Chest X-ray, AP view. Patient: 46 years old, sex M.
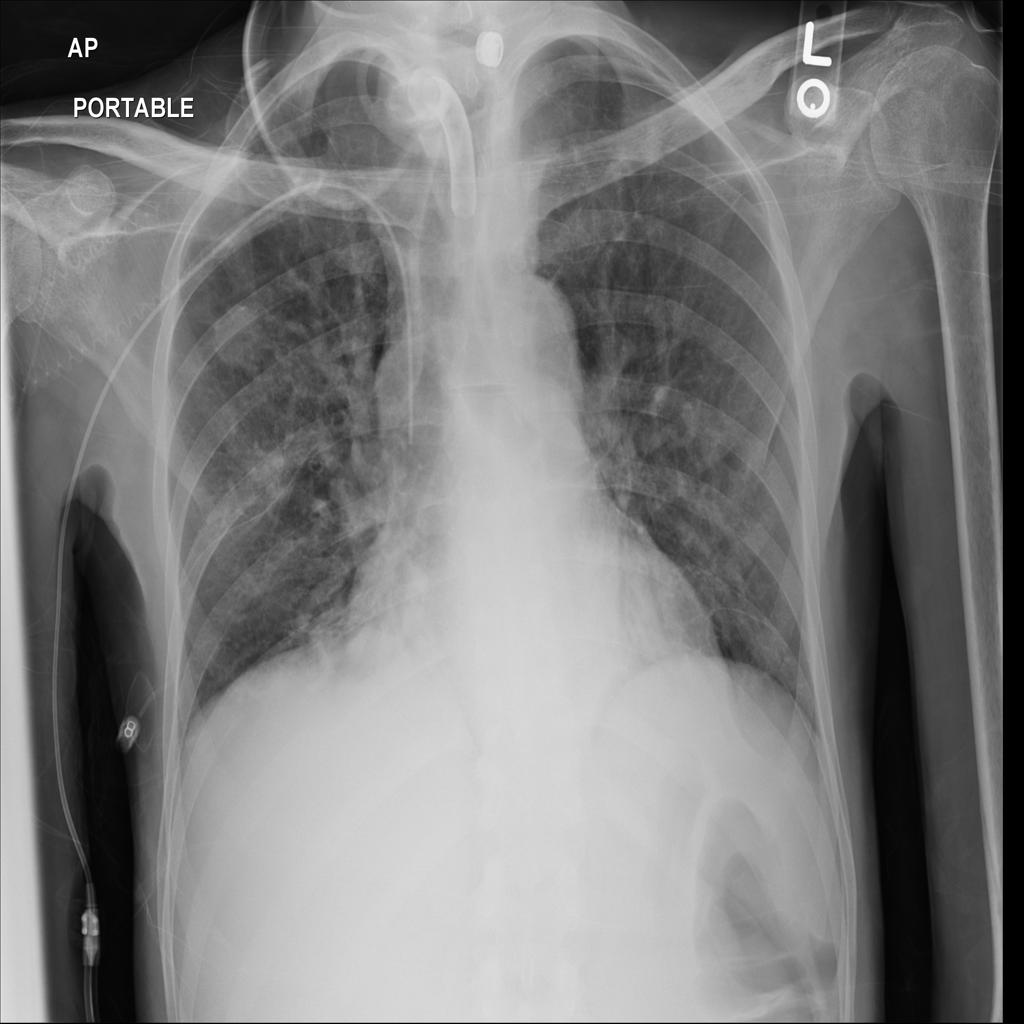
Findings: No Finding